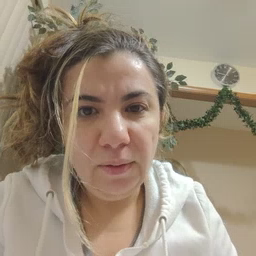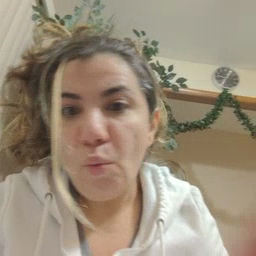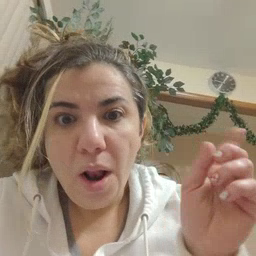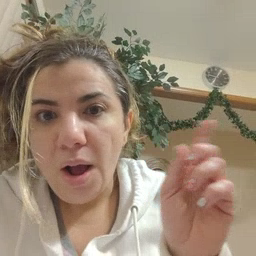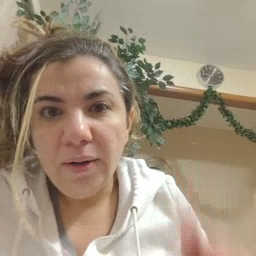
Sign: where